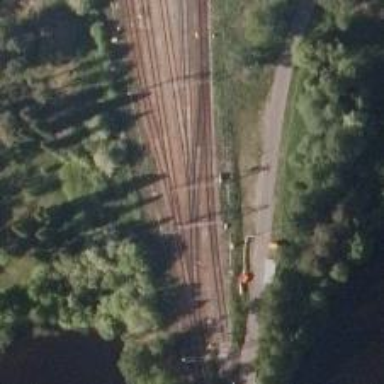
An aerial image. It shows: Rail yard with electrified contact lines for railway operations.